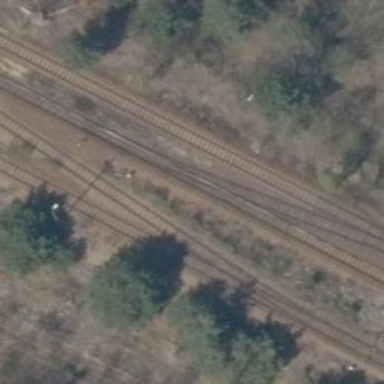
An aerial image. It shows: Railway yard.